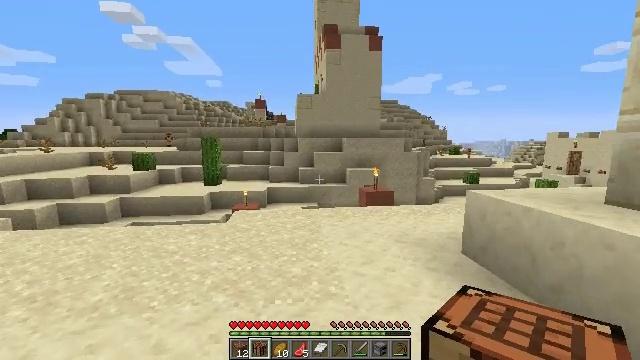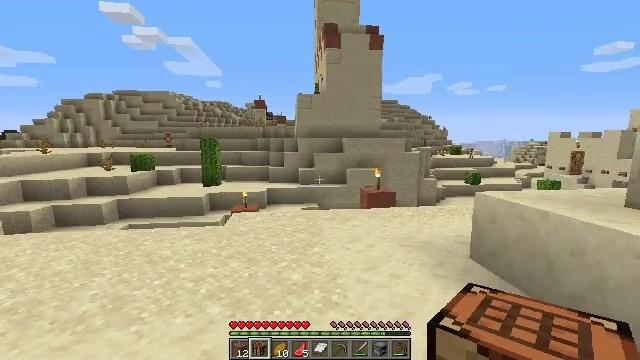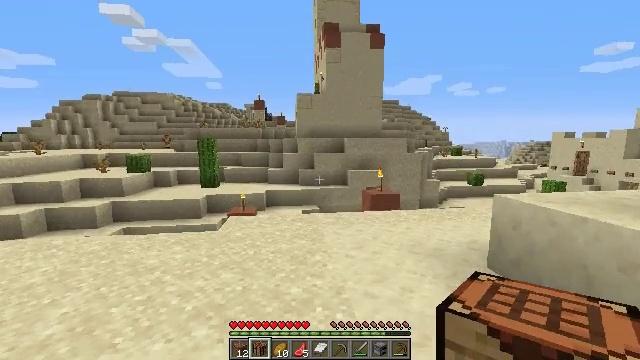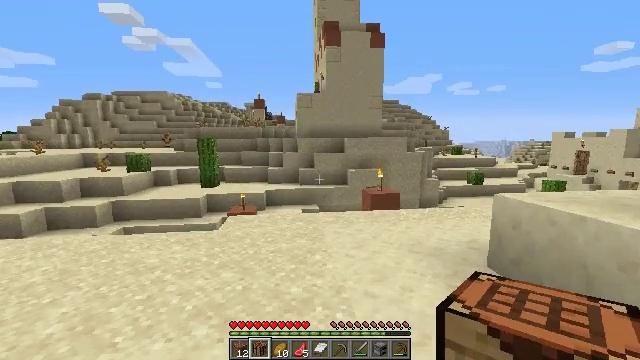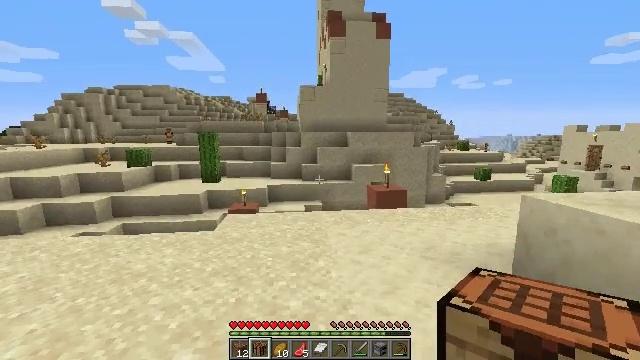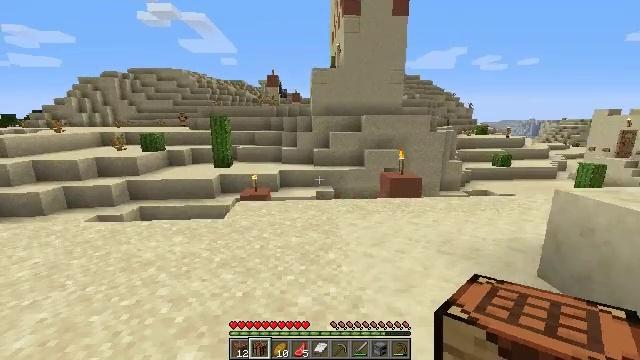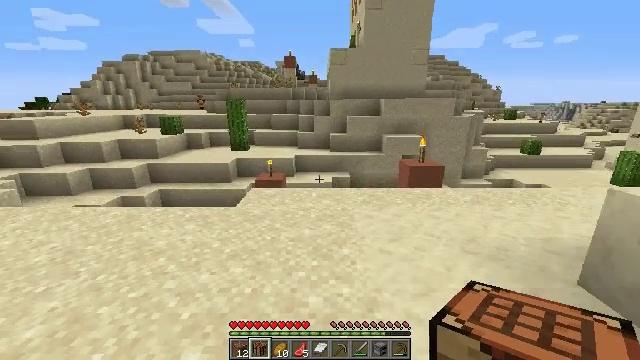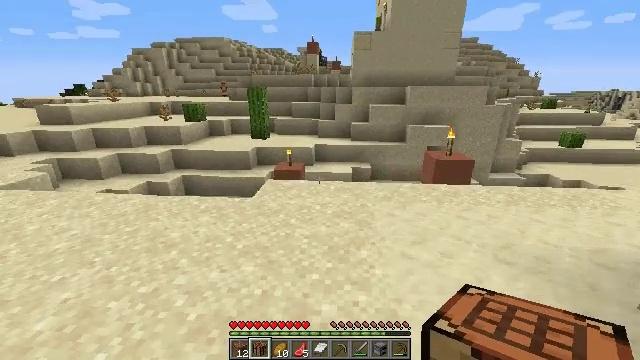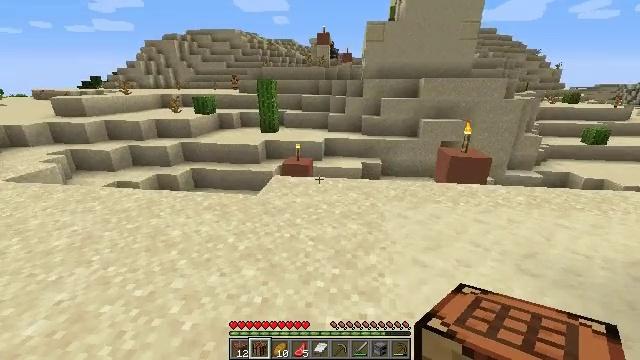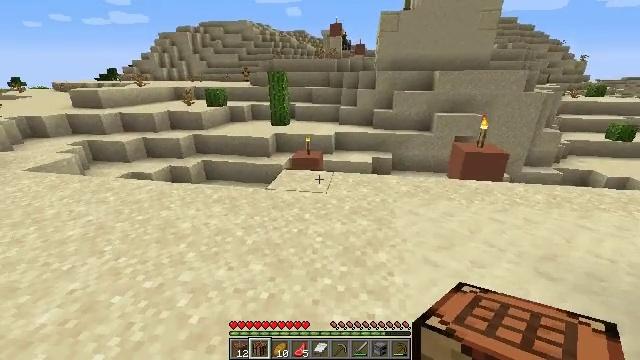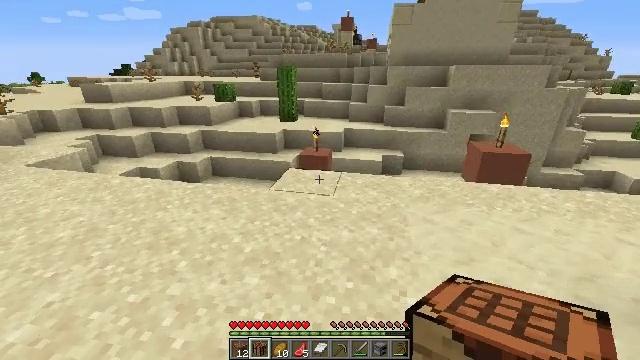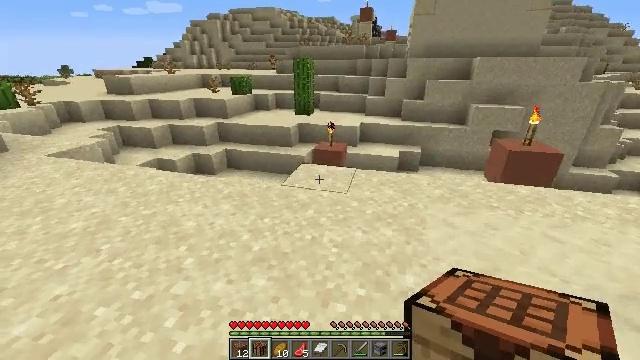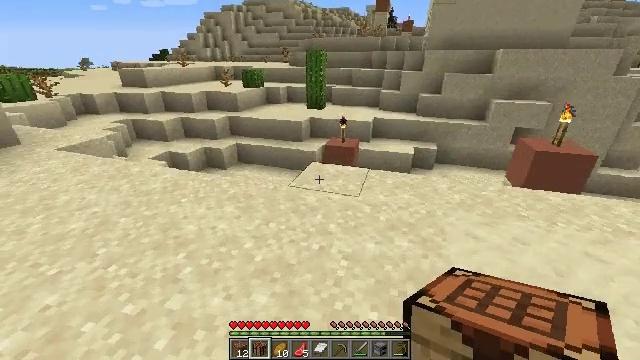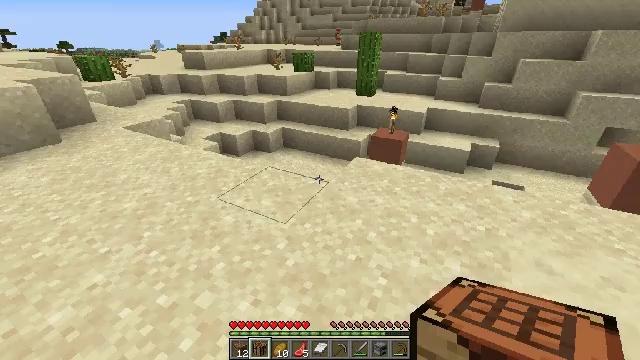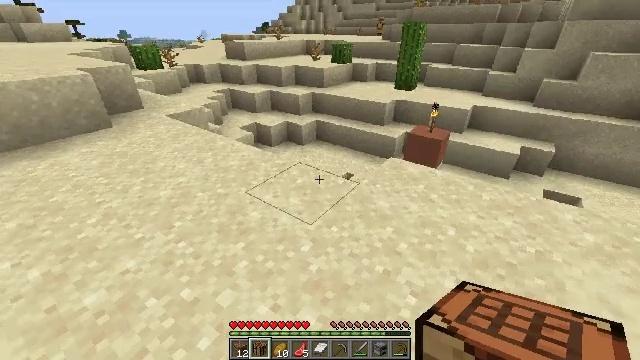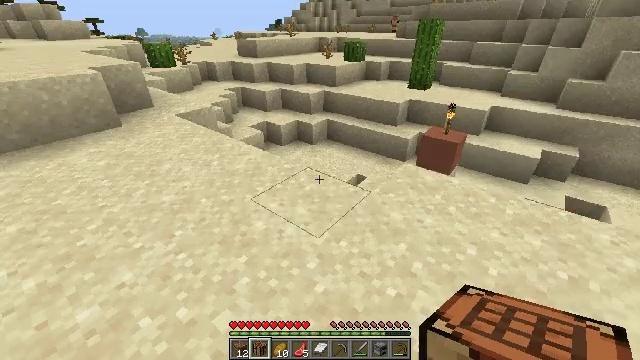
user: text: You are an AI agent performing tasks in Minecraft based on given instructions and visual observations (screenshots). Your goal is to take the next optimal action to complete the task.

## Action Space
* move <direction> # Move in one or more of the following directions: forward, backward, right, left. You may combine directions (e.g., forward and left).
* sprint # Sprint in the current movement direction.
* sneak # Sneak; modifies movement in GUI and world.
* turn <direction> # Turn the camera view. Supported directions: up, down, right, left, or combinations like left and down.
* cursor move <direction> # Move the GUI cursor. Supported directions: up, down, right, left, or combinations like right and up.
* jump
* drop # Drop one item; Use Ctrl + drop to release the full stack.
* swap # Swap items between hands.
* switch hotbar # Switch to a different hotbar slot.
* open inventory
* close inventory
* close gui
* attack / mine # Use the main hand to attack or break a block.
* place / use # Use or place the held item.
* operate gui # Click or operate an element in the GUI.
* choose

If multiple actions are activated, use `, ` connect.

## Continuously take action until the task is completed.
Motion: motion action
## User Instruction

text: Mine the jungle fence gate for materials.
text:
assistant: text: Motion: move forward
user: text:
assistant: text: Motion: move forward
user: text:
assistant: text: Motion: move forward
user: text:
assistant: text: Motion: move forward, turn down
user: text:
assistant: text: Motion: move forward, turn left and down
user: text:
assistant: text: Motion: move forward, turn left and down
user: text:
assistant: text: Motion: move forward, turn left and down
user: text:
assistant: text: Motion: move forward, turn left and down
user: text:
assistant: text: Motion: move forward, turn left and down
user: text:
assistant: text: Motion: move forward, turn left and down
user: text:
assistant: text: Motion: move forward, turn left and down
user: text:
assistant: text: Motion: move forward, turn left and down
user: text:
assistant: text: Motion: move forward, turn left and down
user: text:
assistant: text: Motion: move forward, turn left and down
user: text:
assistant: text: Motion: move forward, turn left
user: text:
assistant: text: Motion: move forward, turn left
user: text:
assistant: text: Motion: move forward
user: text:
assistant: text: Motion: move forward
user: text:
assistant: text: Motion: move forward
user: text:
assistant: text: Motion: move forward
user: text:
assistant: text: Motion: move forward
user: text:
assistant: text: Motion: move forward
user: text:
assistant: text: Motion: move forward
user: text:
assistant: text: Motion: move forward
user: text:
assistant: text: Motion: move forward, turn down
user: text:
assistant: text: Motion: move forward, turn left and down
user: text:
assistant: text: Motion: move forward, turn left and down
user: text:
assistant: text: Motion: move forward and move left
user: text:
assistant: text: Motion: move forward and move left
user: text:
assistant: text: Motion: move forward and move left